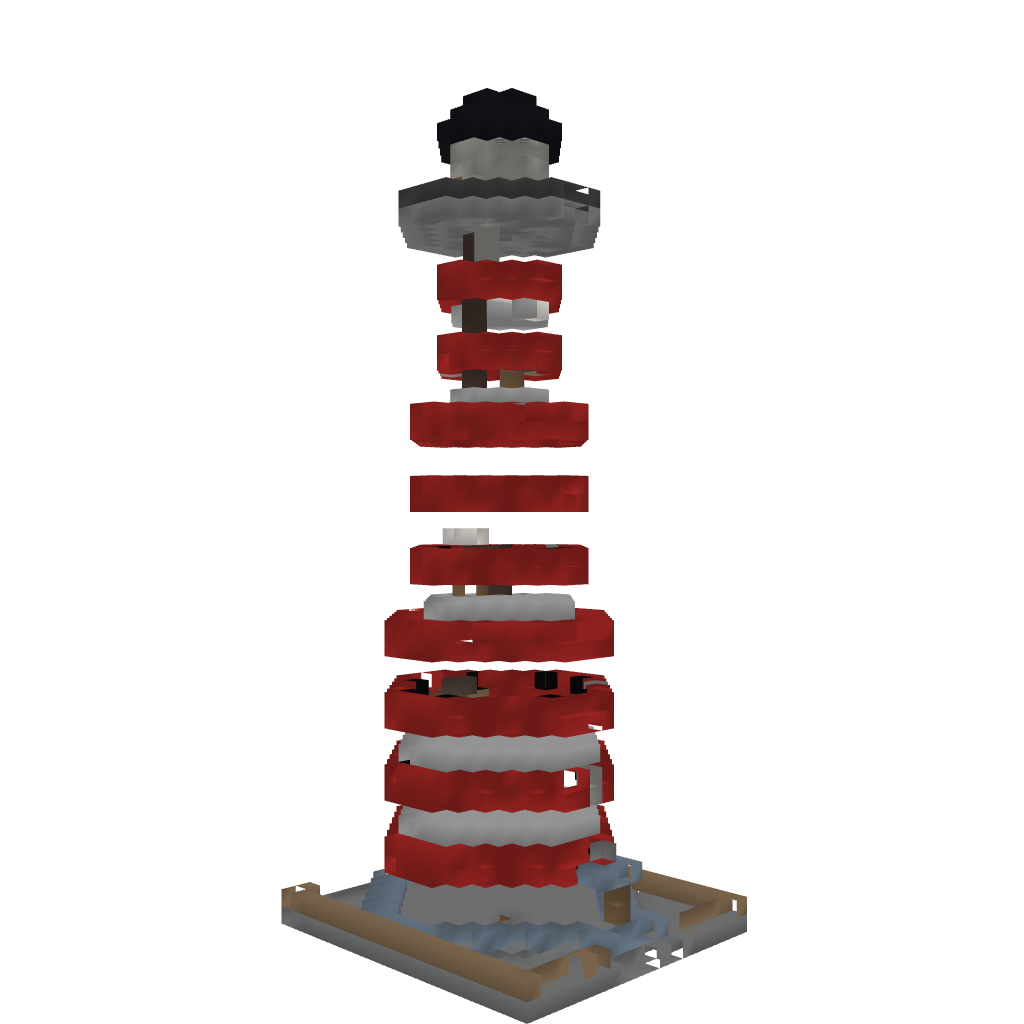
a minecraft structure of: Light House